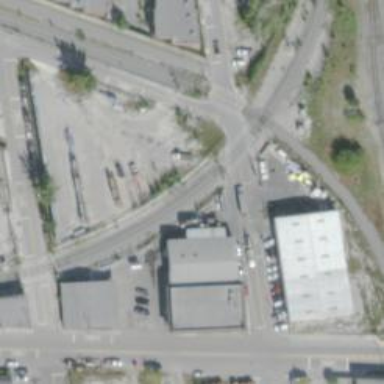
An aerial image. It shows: Railway signal.